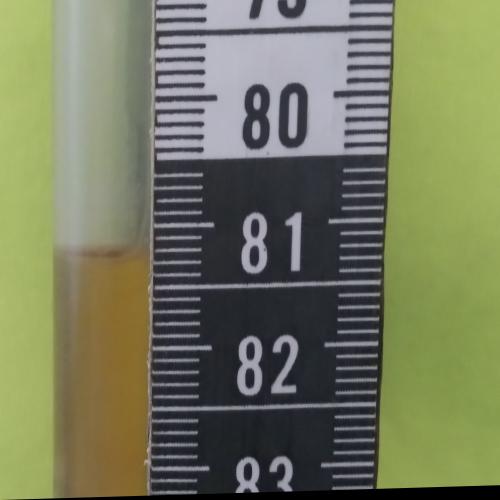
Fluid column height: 81.2 cm